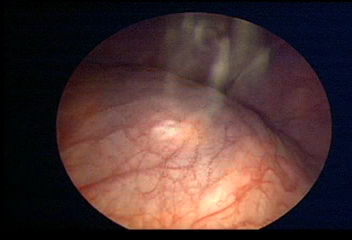
Modality: WLC
Class: Normal mucosa
Bladder cancer association: No